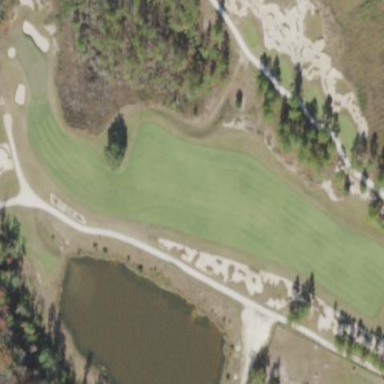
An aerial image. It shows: Rough area in golf course.